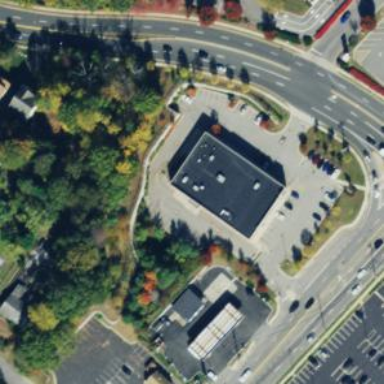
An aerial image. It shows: Commercial building.